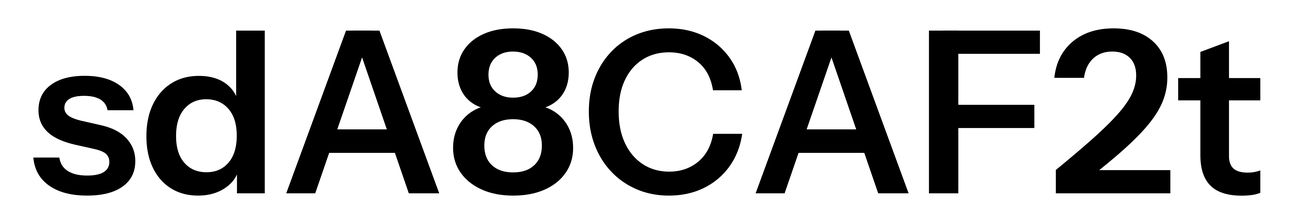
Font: InstrumentSans_SemiBold